Interaction volume radius: 5 \u00c5
Interaction volume height: 10 \u00c5
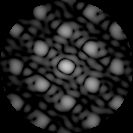
Disorder parameter: 0.1994